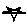
Label: star